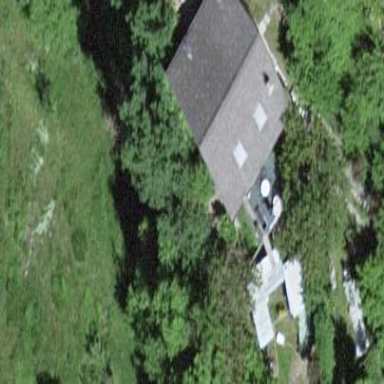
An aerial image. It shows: Simple house.